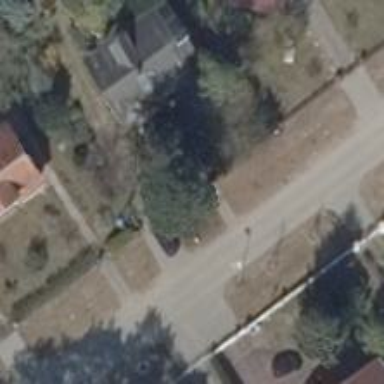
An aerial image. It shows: Footway.